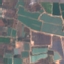
Land use / land cover: PermanentCrop